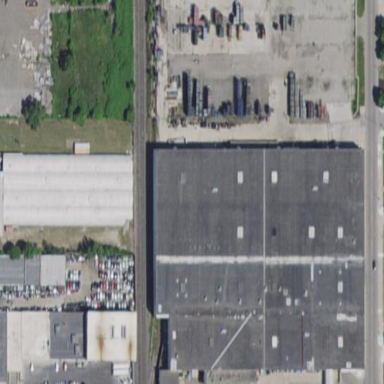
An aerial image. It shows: Industrial area.